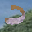
Label: 2